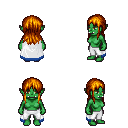
a pixel art fantasy rpg character, female body template, orc, green skin, white trimmed cape, white pants, dark blonde unkempt hairstyle, four views (front, back, left, right), 2x2 character sprite sheet, small pixel art, hard edges, no anti-aliasing